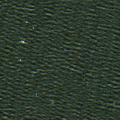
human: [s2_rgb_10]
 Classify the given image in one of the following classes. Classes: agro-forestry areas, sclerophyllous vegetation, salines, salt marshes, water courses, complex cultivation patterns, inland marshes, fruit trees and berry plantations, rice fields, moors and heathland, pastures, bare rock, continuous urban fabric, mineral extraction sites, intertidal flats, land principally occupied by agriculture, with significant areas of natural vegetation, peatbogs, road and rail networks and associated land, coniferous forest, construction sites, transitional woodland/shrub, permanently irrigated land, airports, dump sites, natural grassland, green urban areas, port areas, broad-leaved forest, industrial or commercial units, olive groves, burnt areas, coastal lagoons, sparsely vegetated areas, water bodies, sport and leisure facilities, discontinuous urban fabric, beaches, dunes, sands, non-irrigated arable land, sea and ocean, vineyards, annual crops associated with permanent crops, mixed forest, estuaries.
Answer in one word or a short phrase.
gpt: sea and ocean